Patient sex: M
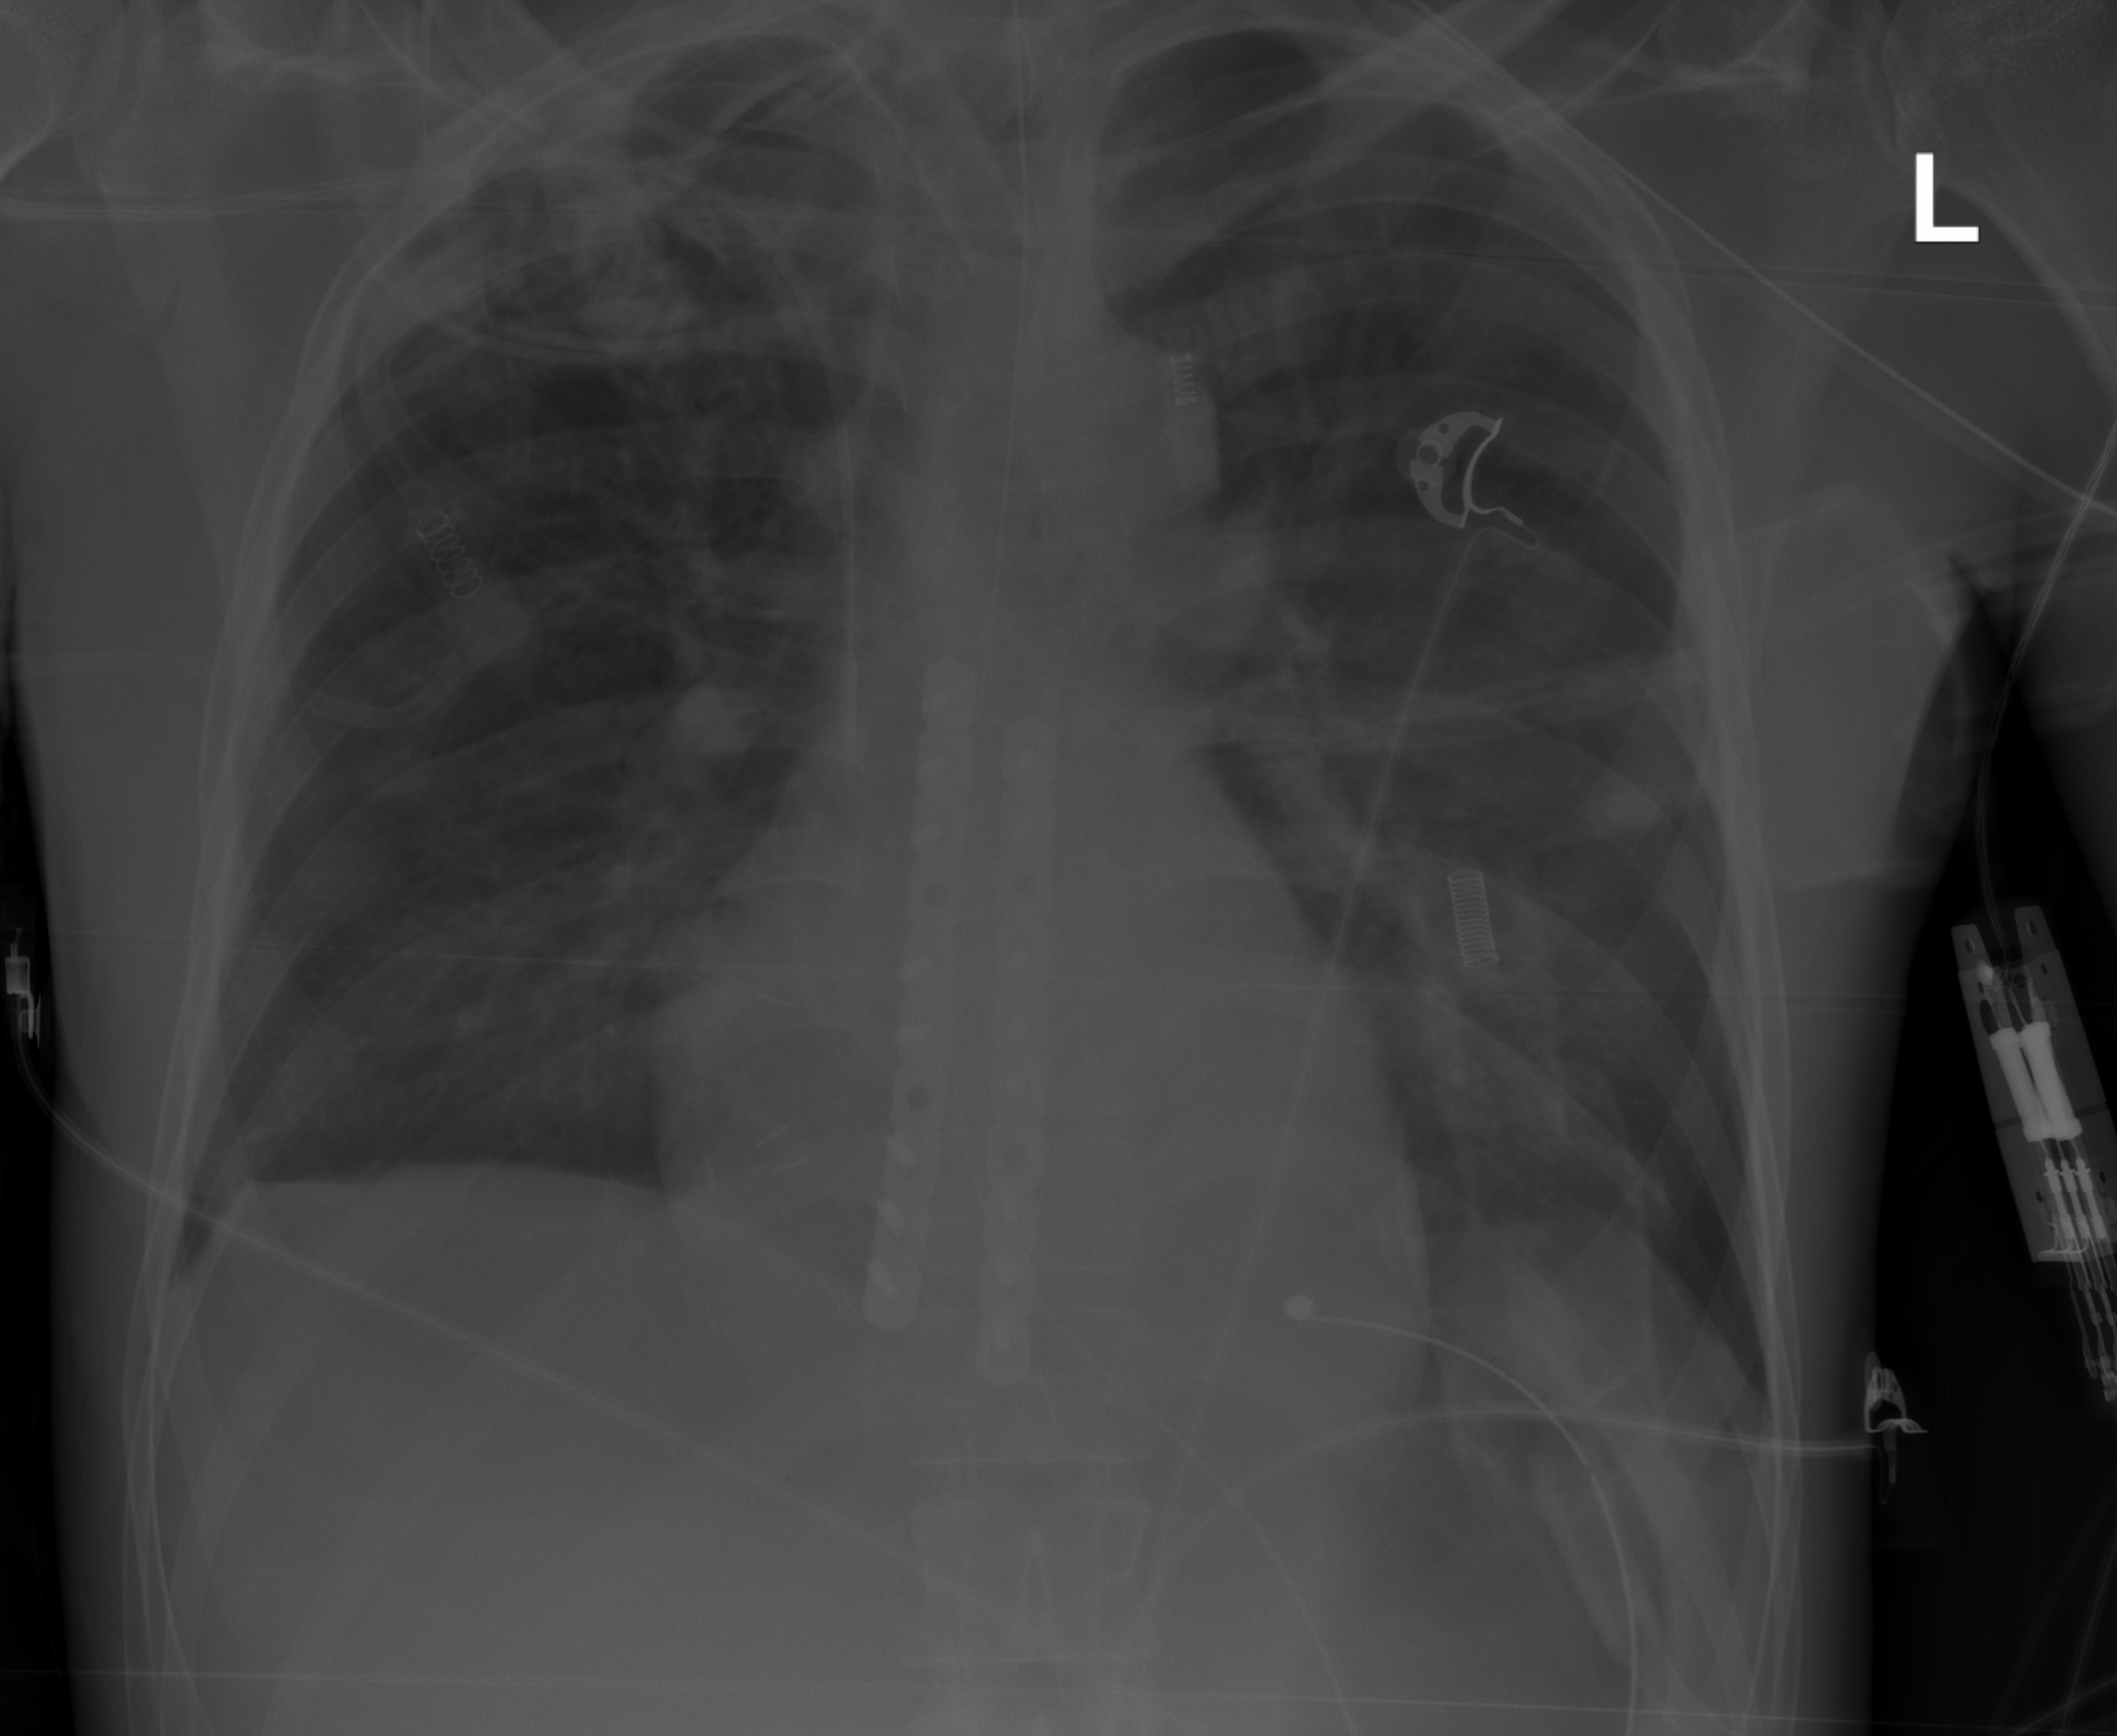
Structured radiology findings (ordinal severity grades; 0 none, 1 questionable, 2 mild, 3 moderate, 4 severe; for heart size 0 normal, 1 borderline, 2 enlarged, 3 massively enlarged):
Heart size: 0
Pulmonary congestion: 0
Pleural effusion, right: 0
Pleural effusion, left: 2
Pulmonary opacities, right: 0
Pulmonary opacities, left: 0
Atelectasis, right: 2
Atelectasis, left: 2